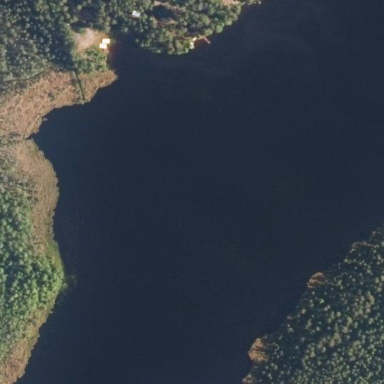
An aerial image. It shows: Pond with natural water.